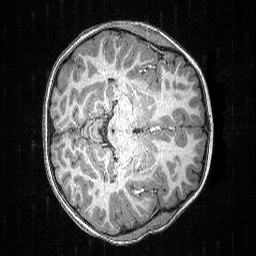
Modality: T1w
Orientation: axial
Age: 83
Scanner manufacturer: siemens
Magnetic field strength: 3 T
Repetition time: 2.5 s
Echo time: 0.00347 s